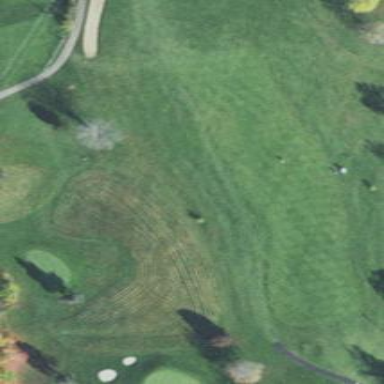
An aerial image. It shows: Well-maintained grassy area serving as golf fairway for the sport of golf.